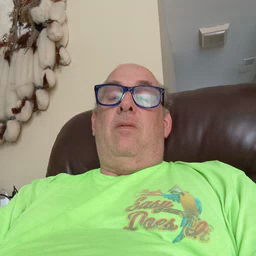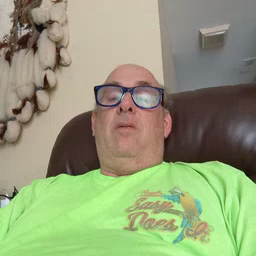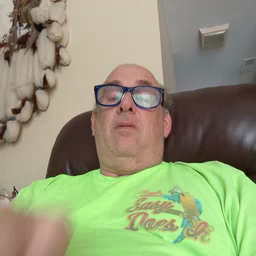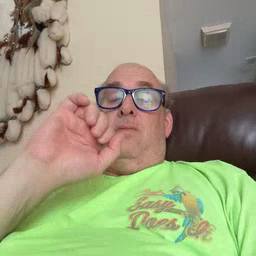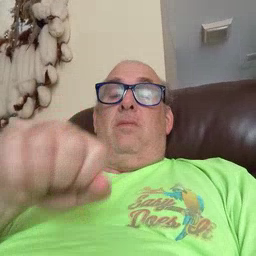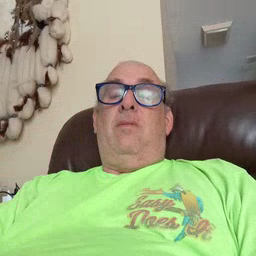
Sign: yes